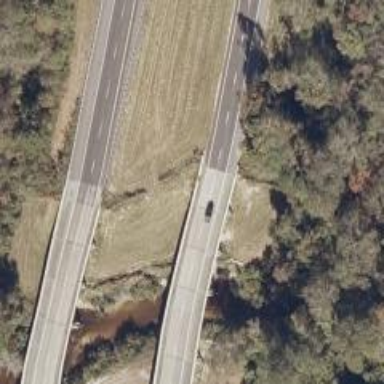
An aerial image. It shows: Viaduct bridge over motorway.